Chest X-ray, PA view. Patient: 40 years old, sex F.
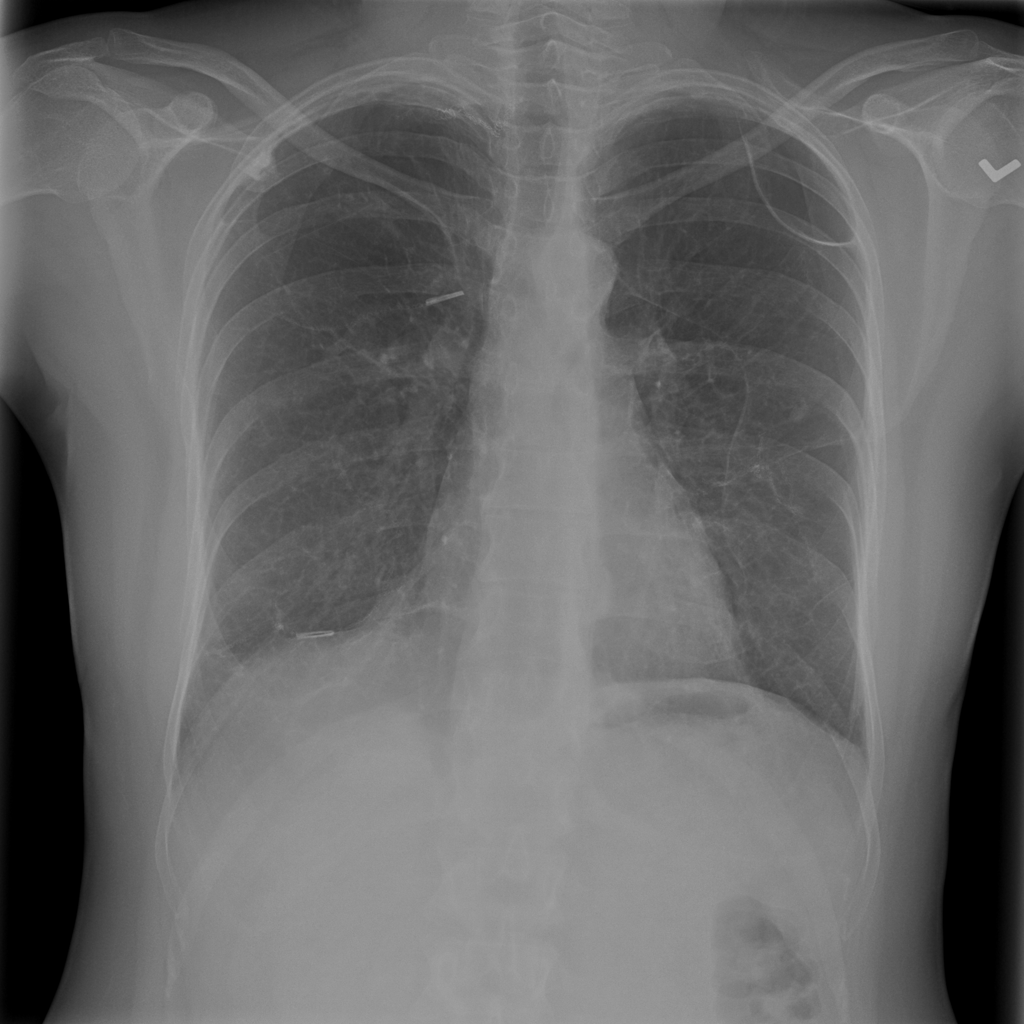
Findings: Pneumothorax